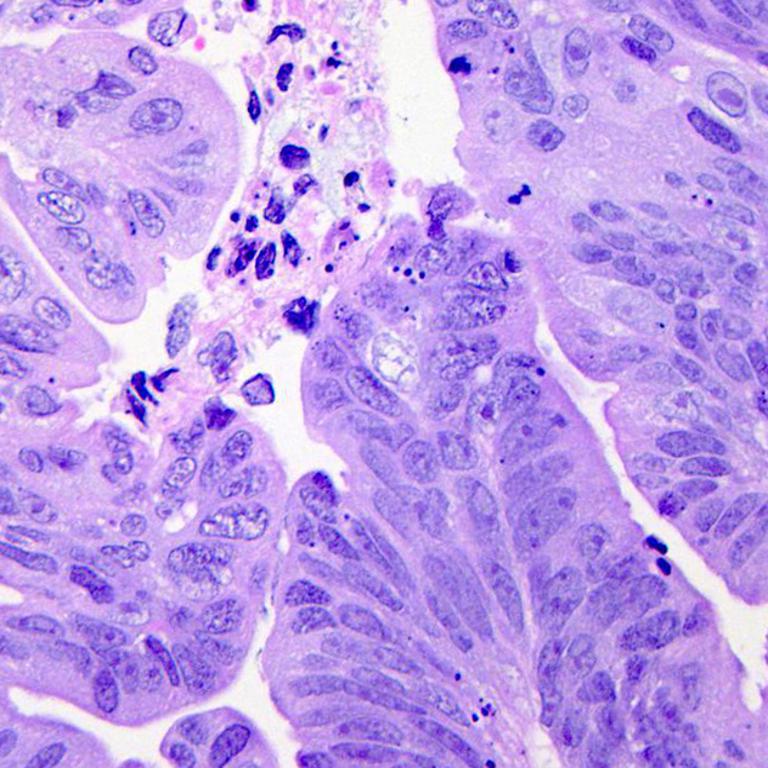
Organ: colon
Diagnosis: adenocarcinomas